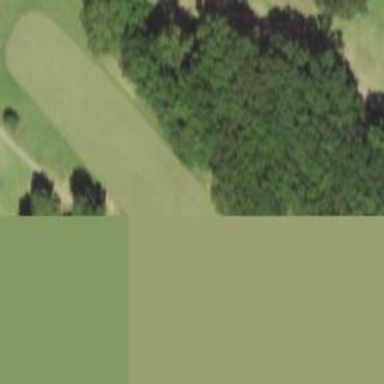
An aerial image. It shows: Grassy area designated as golf fairway.